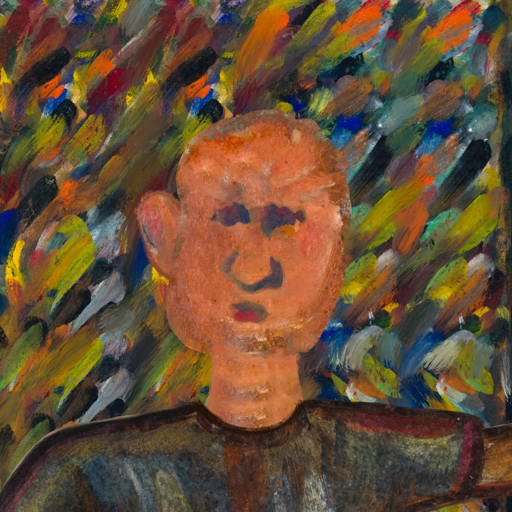
Background: An_Impression, Head And Neck Front: Boggyland, Face Front: In_The_Sun, Bust: Mosgoul, Hair Front: Blank, Head Accessory: Blank, Second Necklace: Blank, Necklace: Blank, Baby: Blank